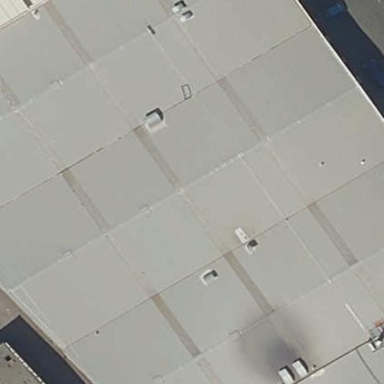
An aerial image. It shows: Industrial building.